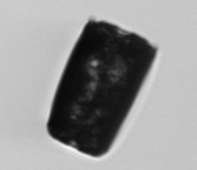
Label: Coscinodiscus